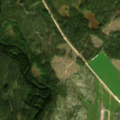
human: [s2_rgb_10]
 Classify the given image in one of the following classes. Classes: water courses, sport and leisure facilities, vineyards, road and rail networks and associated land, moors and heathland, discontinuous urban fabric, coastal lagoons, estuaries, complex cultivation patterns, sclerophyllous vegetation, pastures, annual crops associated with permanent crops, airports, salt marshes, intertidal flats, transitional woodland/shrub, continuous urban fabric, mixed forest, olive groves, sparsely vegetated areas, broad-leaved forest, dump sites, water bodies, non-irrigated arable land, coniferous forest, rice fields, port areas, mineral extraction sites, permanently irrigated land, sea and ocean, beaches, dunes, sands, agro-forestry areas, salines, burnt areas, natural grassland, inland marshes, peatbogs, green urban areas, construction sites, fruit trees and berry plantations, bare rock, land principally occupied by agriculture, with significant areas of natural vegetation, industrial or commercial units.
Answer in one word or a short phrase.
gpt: airports, coniferous forest, transitional woodland/shrub